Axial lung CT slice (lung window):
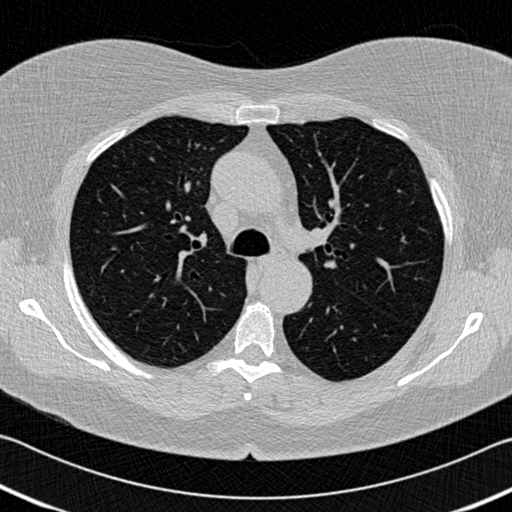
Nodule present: yes
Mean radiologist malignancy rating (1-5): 2.5